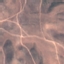
Label: HerbaceousVegetation